Question: Okay, tried multiple ways an none seem to work. Tried making a ListBox.ItemTemplate, but that doesn't work too good as I can't get the items to stack horizontally!
Basically, I have got a Collection of Object instances with data inside, such as First and Last Name. Now I want to have a List Control which will use this Collection to display the information in the following format.
100 x 100 background image, label docked to bottom of image with the name in.
Example:

The background image URL is in the Object Instance, and so is the name.
My current code, doesn't work due to only stacking vertically, at this instance I also don't need to be able to select the items as it's for display purposes only.
'''
<ListBox ItemsSource="{Binding Logged, UpdateSourceTrigger=PropertyChanged}" Style="{StaticResource Users}">
<ListBox.ItemTemplate>
<DataTemplate>
<DockPanel Width="100" Height="100">
<DockPanel.Background>
<ImageBrush ImageSource="{Binding ThumbLoc}" />
</DockPanel.Background>
<Label>
<Label.Content>
<TextBlock>
<TextBlock.Text>
<MultiBinding StringFormat="{}{0} {1}">
<Binding Path="FirstName" />
<Binding Path="LastName" />
</MultiBinding>
</TextBlock.Text>
</TextBlock>
</Label.Content>
</Label>
</DockPanel>
</DataTemplate>
</ListBox.ItemTemplate>
</ListBox>
'''
May as well give you my Object Class and the declaration of one of the instances:
'''
//Logged in users class
public class User
{
public string ID { get; set; }
public string FirstName { get; set; }
public string LastName { get; set; }
public string Email { get; set; }
public Int16 Permissions { get; set; }
public string ThumbLoc { get; set; }
}
'''
Declaration:
'''
//User logged in, add data to user object
user.Email = "email@gmail.com";
user.FirstName = "John";
user.LastName = "Johnson";
user.ID = "01";
user.Permissions = 1;
//See if user has a thumbnail picture and save it's location
string thumbLoc = Directory.GetCurrentDirectory() +
"\Users\DisplayPictures\" +
user.FirstName + user.LastName + ".png";
if (File.Exists(@thumbLoc))
{
user.ThumbLoc = thumbLoc;
}
else
{
user.ThumbLoc = Directory.GetCurrentDirectory() + "\Users\DisplayPictures\user.png";
}
'''
Best way to do this?
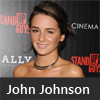
Answer: > I also don't need to be able to select the items as it's for display
purposes only.
Instead of using ListBox, which doesn't support selection of objects.
> My current code, doesn't work due to only stacking vertically.
to stack items horiontally.
'''
<ItemsControl ItemsSource="{Binding Logged}"
Style="{StaticResource Users}">
<ItemsControl.ItemsPanel>
<ItemsPanelTemplate>
<WrapPanel Orientation="Horizontal"/>
</ItemsPanelTemplate>
</ItemsControl.ItemsPanel>
<ItemsControl.ItemTemplate>
<DataTemplate>
<DockPanel Margin="4,0,0,0" Width="100" Height="100">
<DockPanel.Background>
<ImageBrush ImageSource="{Binding ThumbLoc}" />
</DockPanel.Background>
<Label>
<Label.Content>
<TextBlock>
<TextBlock.Text>
<MultiBinding StringFormat="{}{0} {1}">
<Binding Path="FirstName" />
<Binding Path="LastName" />
</MultiBinding>
</TextBlock.Text>
</TextBlock>
</Label.Content>
</Label>
</DockPanel>
</DataTemplate>
</ItemsControl.ItemTemplate>
</ItemsControl>
'''